Question: Hello I'm a beginner and I am working with .
I want to make an so I can Create or Edit a new string (CourseName) with the CRUD-Operations I have made with Entity Framework.
I will which I made semi/hardcoded and like you can see in the the titles are hardcoded.

I have 2 models:
1. Course.cs = the title with Property string: CourseName
2. Dish.cs = and the list with Property string: DishName
Is there a way I can put this table in that way that I also can Edit the title with the CRUD-Operations with te model I have defined?
I already tried a lot to reach that. Anyway this was my first question on Stackoverflow..
'''
@model IEnumerable<Project_Lameau.Models.Dish>
@{
ViewBag.Title = "Index";
}
<h2>Suggestie</h2>
<table class="table">
@foreach (var item in Model.Where(d => d.CourseName.Contains("Suggestie")))
{
<tr>
<td>@item.DishName</td>
<td class="text-right">@item.Price</td>
</tr>
}
</table>
<hr />
<h2>Salade</h2>
<table class="table">
@foreach (var item in Model.Where(d => d.CourseName.Contains("Salade")))
{
<tr>
<td>@item.DishName</td>
<td class="text-right">@item.Price</td>
</tr>
}
</table>
<hr />
<h2>Voorgerecht</h2>
<table class="table">
@foreach (var item in Model.Where(d => d.CourseName.Contains("Voorgerecht")))
{
<tr>
<td>@item.DishName</td>
<td class="text-right">@item.Price</td>
</tr>
}
</table>
<hr />
<h2>Hoofd Vlees</h2>
<table class="table">
@foreach (var item in Model.Where(d => d.CourseName.Contains("Hoofd Vlees")))
{
<tr>
<td>@item.DishName</td>
<td class="text-right">@item.Price</td>
</tr>
}
</table>
<hr />
<h2>Hoofd Vis</h2>
<table class="table">
@foreach (var item in Model.Where(d => d.CourseName.Contains("Hoofd Vis")))
{
<tr>
<td>@item.DishName</td>
<td class="text-right">@item.Price</td>
</tr>
}
</table>
<hr />
<h2>Vega</h2>
<table class="table">
@foreach (var item in Model.Where(d => d.CourseName.Contains("Vega")))
{
<tr>
<td>@item.DishName</td>
<td class="text-right">@item.Price</td>
</tr>
}
</table>
'''
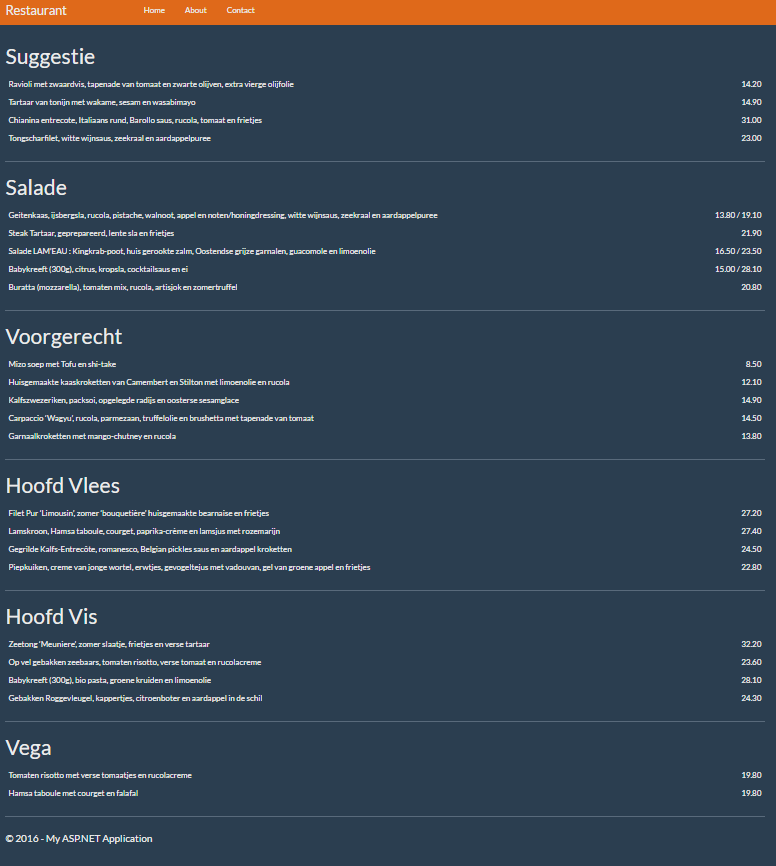
Answer: Your top level 'foreach' would be something like
'''
foreach (var courseGroup in Model.GroupBy(m => m.CourseName))
'''
And each item would be:
'''
<h2>courseGroup.Key</h2>
<table class="table">
@foreach (var item in courseGroup)
{
<tr>
<td>@item.DishName</td>
<td class="text-right">@item.Price</td>
</tr>
}
</table>
'''
However, you can organise your data a bit more, so if you defined your classes (and tables in your database), as something like this:
'''
public class Course
{
public string CourseName { get; set; }
public List<Dish> Dishes { get; set; }
}
public class Dish
{
public string DishName { get; set; }
public decimal Price { get; set; }
}
'''
Then your code becomes a lot simpler:
'''
foreach (var course in Model) //or Model.Courses - up to you
'''
And each item would be:
'''
<h2>course.CourseName</h2>
<table class="table">
@foreach (var item in course.Dishes)
{
<tr>
<td>@item.DishName</td>
<td class="text-right">@item.Price</td>
</tr>
}
</table>
'''